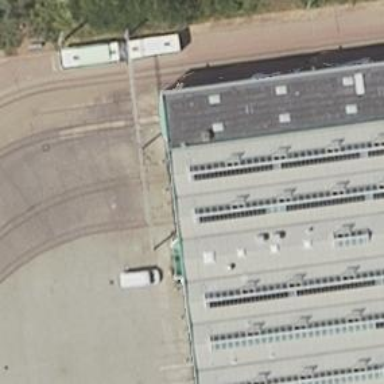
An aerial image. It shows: Tram railway yard with electrified contact lines.